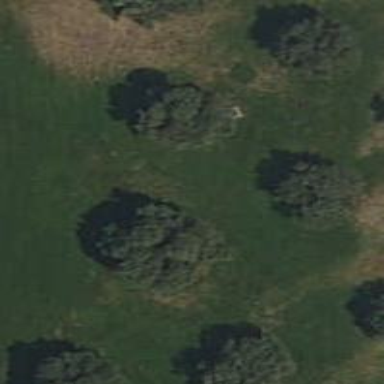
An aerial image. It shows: Evergreen broadleaved tree.